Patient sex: F
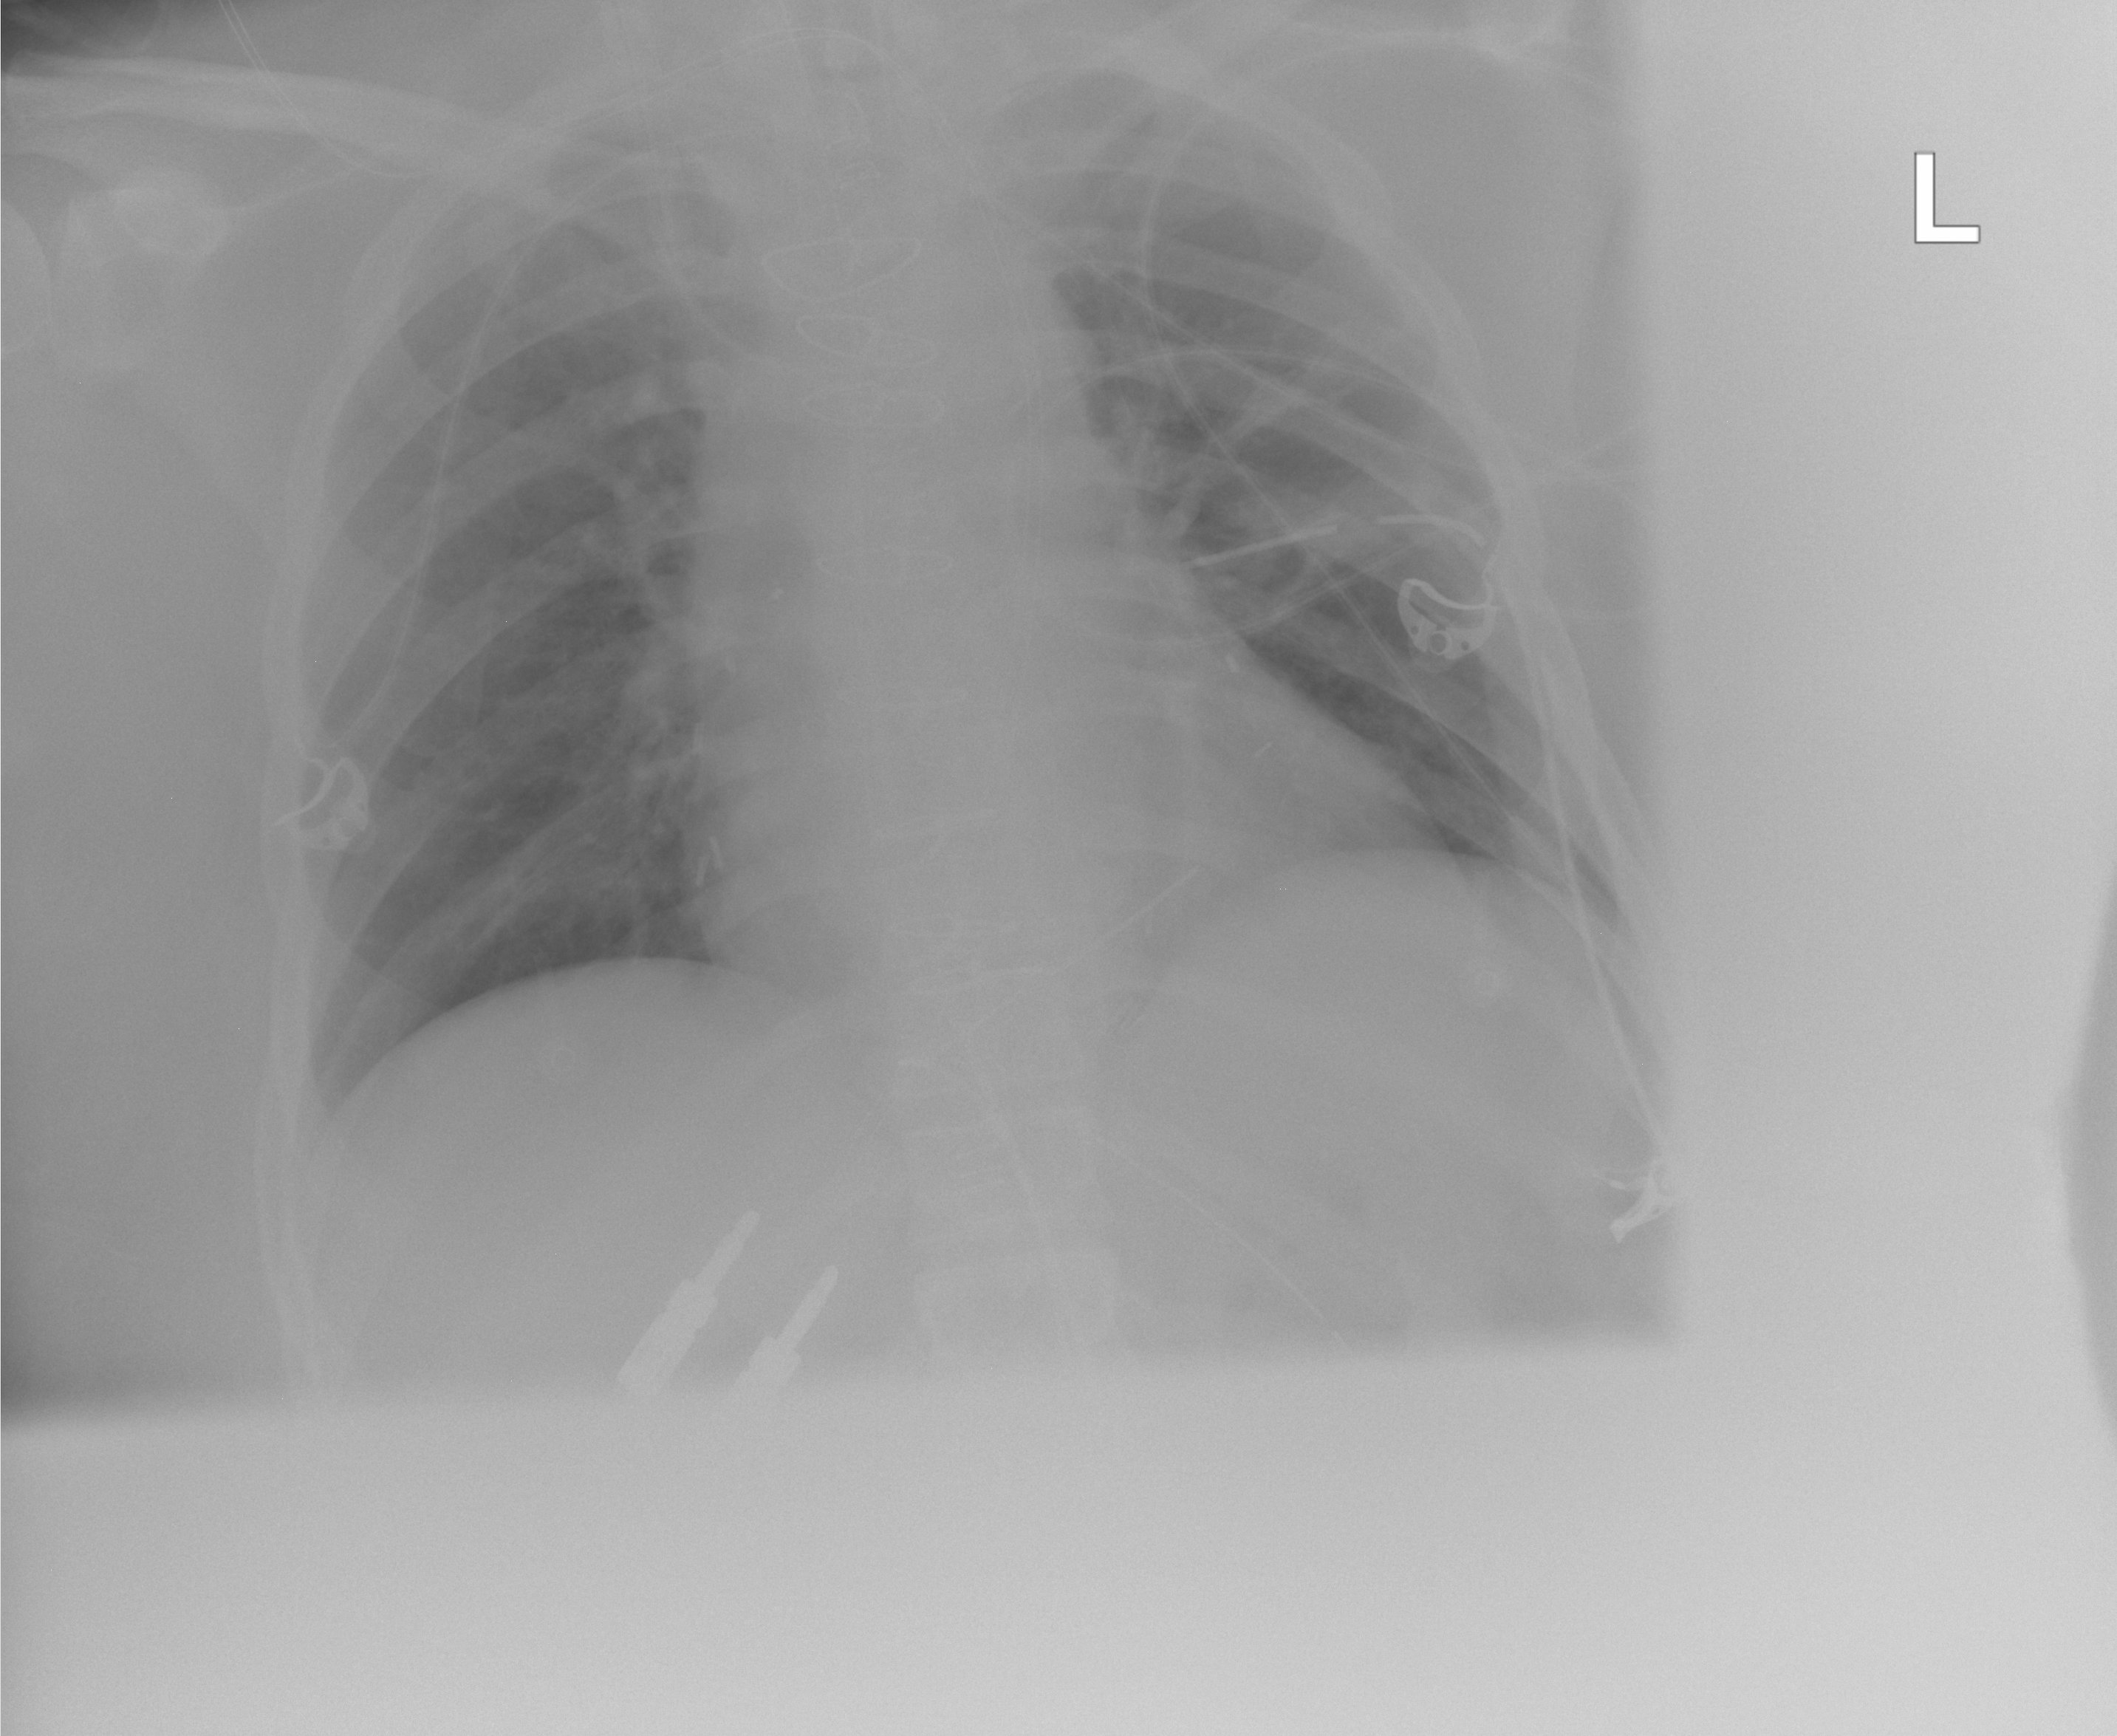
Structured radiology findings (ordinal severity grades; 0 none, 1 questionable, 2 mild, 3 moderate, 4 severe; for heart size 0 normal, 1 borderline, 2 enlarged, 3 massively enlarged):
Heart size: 0
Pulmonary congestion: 0
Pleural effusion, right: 0
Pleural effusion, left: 0
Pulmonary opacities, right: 0
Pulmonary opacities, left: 0
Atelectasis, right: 0
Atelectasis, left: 0